Question: I'm working with bootstrap and simple_form. I've adjusted in my application.js file to have a datepicker instead of the default dropdowns for simple_form date types, but when I submit, i keep getting empty string errors even after populating the field.

Has anyone come across anything like this before?
I appreciate suggestions as frankly I'm at a loss here!
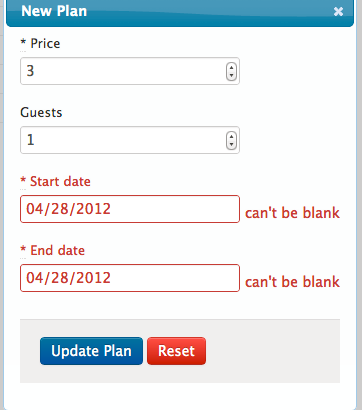
Answer: It turns out that adding the option of
'''
dateFormat: "yy-mm-dd",
'''
to datepicker did the trick!